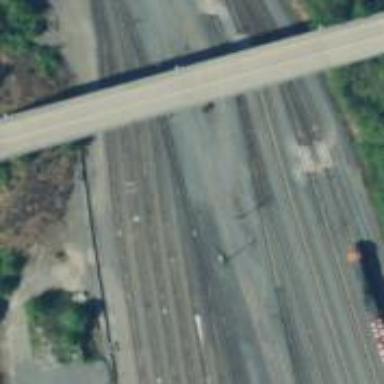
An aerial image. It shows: Railway yard used for servicing trains.